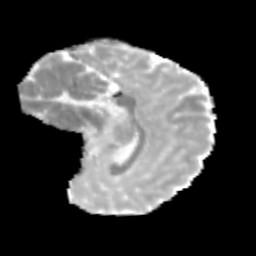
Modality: MD
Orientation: sagittal
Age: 13
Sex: male
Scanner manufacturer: siemens
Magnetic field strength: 3 T
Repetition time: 3.8 s
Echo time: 0.07 s